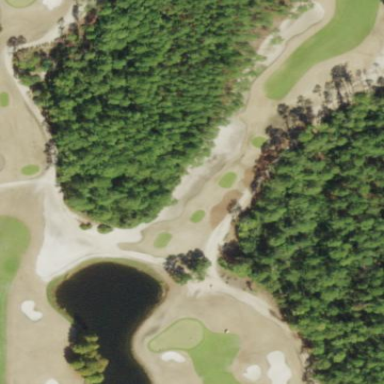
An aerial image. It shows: Golf bunker filled with natural sand.